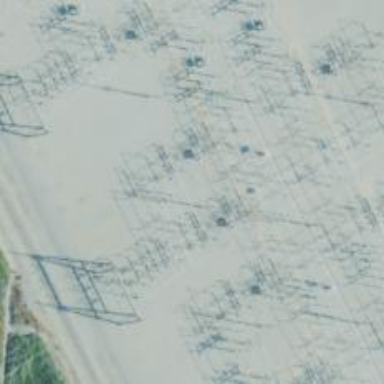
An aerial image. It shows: Switch used for power control.